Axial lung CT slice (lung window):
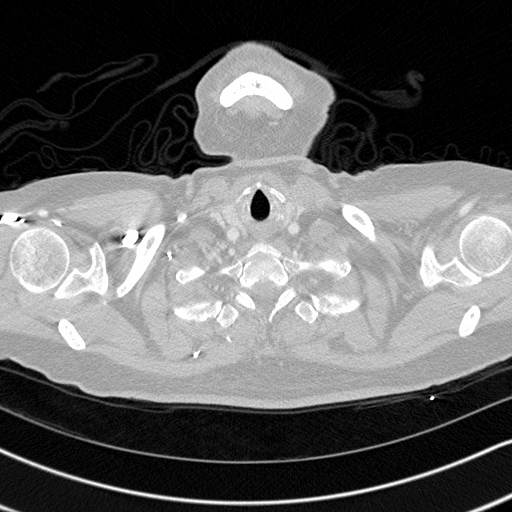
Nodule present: no